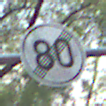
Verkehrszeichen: EndeGeschwindigkeit80
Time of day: MorningAfternoon
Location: Outdoor (Urban)
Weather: PartlyCloudy
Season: NotSpecified
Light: Natural